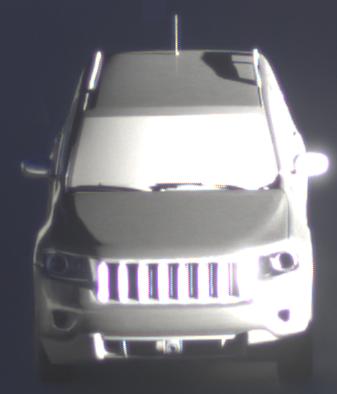
Make: Jeep
Model: Grand Cherokee
Detailed model: WK2
Model produced from: 2010
Model produced until: 2021
Doors: 5
Color: gray
Road condition: dry road
Daytime: sunrise or sunset
Contrast: low contrast